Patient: sex M, age 94
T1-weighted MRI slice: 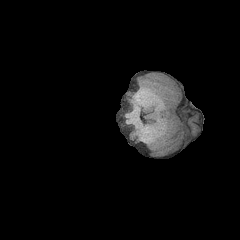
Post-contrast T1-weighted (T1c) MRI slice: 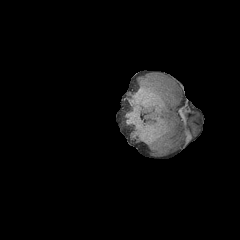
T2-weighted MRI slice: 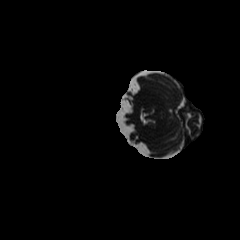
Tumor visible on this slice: no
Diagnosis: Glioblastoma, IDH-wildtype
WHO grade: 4